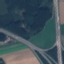
Land use / land cover class: Highway